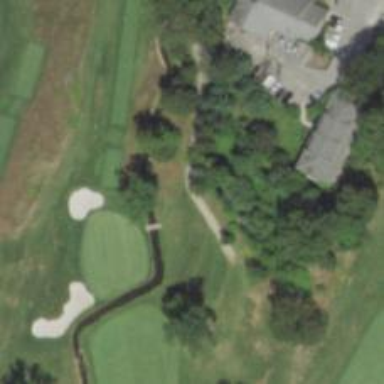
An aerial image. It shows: Pathway for golf carts.